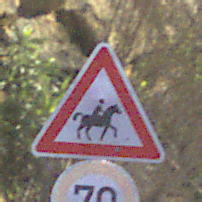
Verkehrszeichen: ReiterLinks
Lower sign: Geschwindigkeit70
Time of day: MorningAfternoon
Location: Outdoor (RoadRail)
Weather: PartlyCloudy
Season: NotSpecified
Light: Natural